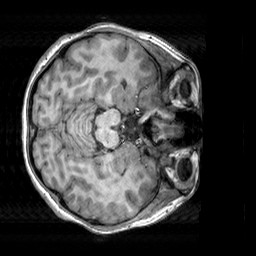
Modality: T1w
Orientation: axial
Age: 24
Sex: female
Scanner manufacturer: siemens
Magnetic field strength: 3 T
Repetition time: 2.3 s
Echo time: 0.00303 s